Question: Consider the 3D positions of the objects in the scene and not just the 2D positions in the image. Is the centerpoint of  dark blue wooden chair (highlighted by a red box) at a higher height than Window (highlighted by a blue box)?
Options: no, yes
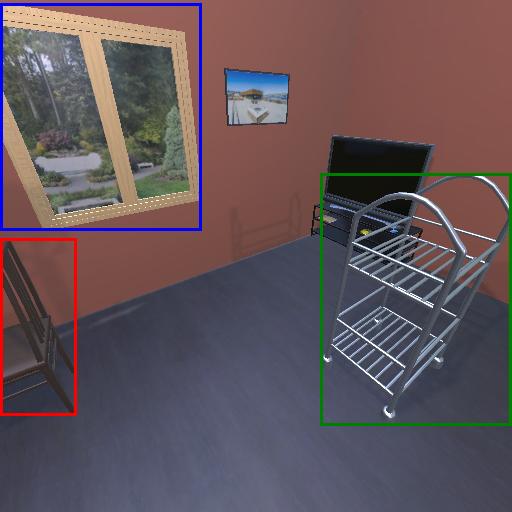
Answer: no